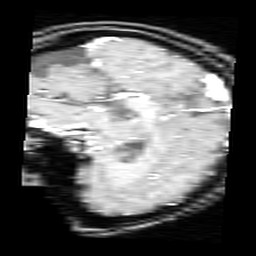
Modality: inplaneT1
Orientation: sagittal
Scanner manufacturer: ge
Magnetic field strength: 3 T
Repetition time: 0.2 s
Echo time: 0.0036 s